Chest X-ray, PA view. Patient: 7 years old, sex F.
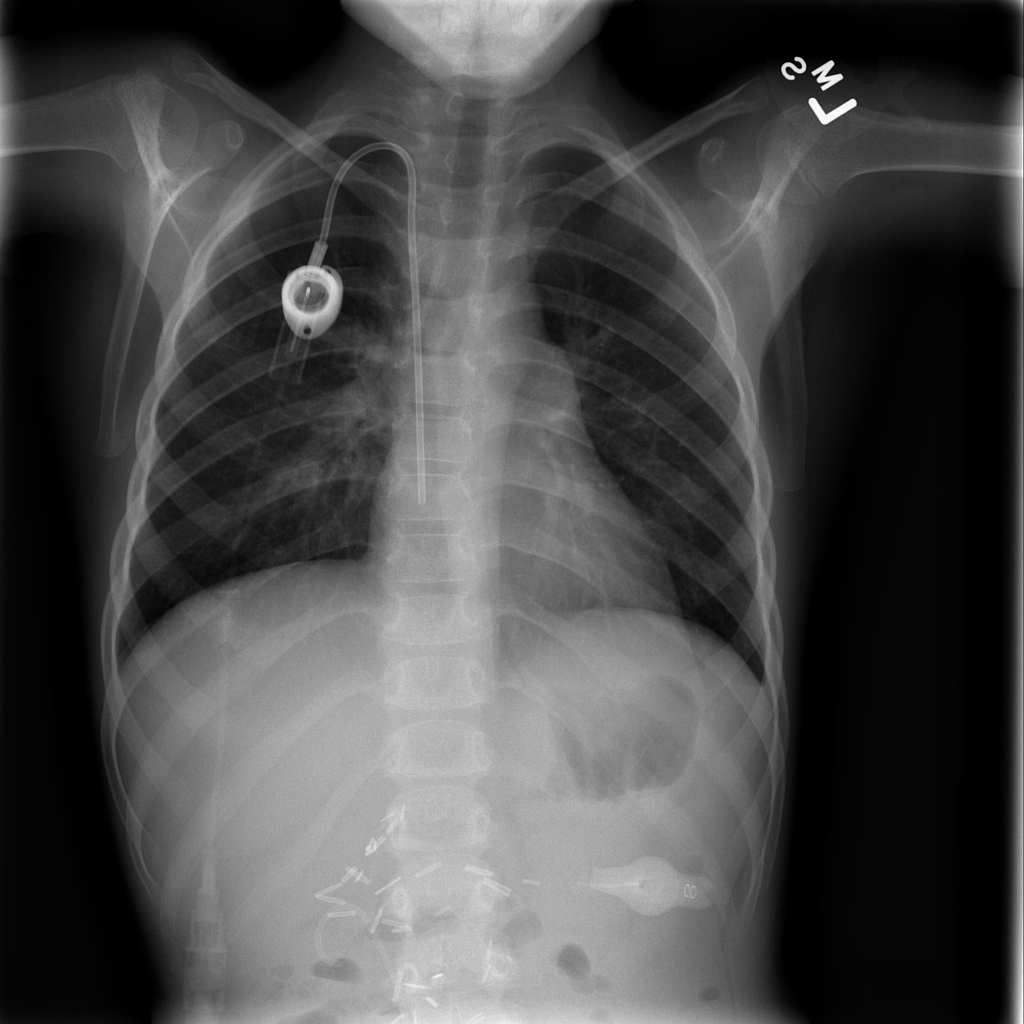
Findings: No Finding